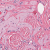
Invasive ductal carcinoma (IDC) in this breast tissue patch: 1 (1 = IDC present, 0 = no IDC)